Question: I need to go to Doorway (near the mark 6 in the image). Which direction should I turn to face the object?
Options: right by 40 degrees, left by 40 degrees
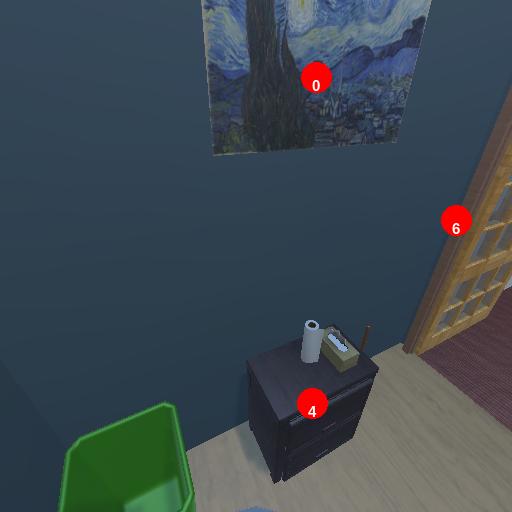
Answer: right by 40 degrees